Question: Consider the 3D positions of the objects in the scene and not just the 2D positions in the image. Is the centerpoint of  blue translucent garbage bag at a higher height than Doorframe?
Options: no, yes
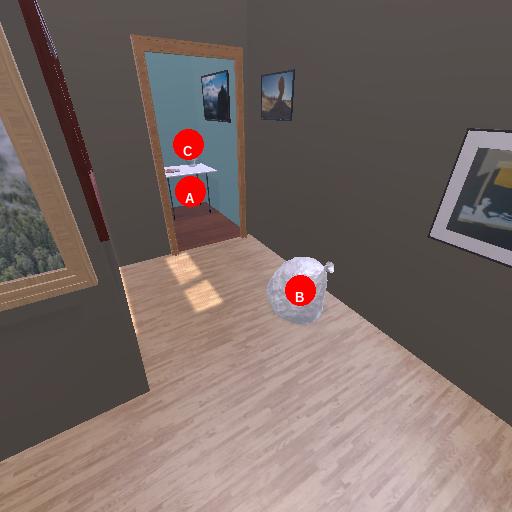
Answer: no